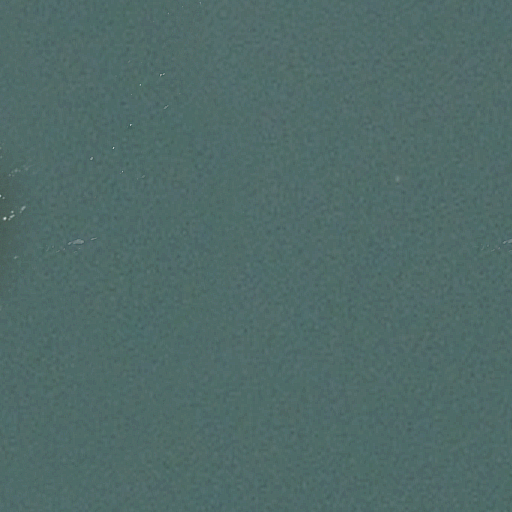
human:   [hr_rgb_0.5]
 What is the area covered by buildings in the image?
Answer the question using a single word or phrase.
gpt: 2m2

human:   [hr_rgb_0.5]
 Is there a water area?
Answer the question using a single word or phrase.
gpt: yes

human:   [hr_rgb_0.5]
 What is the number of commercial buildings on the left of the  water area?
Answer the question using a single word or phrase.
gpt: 0

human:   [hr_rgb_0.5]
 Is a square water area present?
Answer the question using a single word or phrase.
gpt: no

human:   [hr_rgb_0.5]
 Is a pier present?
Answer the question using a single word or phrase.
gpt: yes

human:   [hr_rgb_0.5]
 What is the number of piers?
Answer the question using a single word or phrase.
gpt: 1

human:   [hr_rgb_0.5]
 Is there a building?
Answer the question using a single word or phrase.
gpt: yes

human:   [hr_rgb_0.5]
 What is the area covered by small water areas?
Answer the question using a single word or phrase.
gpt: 0m2

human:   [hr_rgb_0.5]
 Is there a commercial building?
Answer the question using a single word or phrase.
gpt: no

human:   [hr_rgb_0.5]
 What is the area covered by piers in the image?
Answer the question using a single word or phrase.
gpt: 2m2

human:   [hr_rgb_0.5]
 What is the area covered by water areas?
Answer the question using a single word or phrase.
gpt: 10629m2

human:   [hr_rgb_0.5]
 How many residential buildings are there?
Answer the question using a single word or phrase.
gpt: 1

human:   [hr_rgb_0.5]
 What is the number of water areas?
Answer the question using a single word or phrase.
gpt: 1

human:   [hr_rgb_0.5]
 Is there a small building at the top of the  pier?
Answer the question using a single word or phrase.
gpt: no

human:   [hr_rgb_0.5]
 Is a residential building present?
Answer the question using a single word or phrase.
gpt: yes

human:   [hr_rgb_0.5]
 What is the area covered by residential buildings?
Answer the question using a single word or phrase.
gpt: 2m2

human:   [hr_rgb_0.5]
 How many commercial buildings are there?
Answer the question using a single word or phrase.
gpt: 0

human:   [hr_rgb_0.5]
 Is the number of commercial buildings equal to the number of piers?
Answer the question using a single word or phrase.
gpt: no

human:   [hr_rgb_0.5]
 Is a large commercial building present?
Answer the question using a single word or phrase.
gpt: no

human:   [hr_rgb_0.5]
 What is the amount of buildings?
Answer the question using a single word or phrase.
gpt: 1

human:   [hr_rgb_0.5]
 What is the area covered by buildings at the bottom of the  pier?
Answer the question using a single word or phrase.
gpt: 0m2

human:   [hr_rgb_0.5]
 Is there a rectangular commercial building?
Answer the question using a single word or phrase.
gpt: no

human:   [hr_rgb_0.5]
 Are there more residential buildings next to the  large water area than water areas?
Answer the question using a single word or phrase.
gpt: no

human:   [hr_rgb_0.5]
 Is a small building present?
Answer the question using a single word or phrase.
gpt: yes

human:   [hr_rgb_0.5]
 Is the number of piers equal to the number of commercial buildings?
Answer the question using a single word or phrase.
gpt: no

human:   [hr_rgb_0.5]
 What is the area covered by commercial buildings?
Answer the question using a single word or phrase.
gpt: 0m2

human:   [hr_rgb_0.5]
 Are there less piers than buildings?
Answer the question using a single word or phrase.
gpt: no

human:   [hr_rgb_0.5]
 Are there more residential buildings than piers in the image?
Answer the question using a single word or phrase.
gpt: no

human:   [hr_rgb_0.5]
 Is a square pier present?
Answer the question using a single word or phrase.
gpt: no

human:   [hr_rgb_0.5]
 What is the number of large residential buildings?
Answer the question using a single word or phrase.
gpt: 0

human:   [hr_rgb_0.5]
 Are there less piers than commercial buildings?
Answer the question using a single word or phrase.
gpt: no

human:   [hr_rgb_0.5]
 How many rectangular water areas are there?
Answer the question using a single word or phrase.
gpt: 1

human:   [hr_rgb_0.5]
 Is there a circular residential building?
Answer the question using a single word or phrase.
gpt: no

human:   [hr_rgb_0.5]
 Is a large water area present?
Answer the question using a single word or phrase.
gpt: yes

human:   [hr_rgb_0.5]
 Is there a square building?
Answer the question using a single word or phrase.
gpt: no

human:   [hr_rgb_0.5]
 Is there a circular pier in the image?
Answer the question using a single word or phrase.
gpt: no

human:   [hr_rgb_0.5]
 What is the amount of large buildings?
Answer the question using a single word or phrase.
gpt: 0

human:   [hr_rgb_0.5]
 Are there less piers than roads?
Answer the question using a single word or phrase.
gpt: no

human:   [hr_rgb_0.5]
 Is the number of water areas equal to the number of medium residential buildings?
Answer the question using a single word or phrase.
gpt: no

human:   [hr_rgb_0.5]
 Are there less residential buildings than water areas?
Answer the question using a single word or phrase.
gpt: no

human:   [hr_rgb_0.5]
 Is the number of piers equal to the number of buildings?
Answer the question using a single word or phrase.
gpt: yes

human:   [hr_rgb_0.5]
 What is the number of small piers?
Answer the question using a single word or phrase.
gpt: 1

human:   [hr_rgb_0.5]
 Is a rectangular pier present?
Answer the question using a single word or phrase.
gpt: yes

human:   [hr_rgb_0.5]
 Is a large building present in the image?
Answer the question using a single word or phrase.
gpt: no

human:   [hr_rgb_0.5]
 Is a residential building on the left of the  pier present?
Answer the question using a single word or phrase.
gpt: no

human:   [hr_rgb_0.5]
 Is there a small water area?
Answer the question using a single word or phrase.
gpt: no

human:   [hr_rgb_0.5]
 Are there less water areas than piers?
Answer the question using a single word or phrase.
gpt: no

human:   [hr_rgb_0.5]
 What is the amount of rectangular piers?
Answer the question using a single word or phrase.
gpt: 1

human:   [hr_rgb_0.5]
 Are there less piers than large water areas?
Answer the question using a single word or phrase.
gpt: no

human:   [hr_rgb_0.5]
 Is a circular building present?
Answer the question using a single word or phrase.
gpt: no

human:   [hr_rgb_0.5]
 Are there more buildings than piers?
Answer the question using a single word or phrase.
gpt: no

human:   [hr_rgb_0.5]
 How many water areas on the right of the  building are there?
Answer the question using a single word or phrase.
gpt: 1

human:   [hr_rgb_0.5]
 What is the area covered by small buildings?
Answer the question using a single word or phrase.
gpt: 2m2

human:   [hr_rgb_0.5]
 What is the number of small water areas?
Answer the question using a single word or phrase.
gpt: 0

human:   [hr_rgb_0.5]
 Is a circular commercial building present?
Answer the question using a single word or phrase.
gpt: no

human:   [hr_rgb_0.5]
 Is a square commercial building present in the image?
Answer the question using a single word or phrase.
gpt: no

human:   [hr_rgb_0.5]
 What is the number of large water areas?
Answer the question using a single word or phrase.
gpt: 1

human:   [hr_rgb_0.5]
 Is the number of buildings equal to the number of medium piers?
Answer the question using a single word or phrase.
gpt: no

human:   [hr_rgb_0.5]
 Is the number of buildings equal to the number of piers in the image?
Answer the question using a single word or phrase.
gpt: yes

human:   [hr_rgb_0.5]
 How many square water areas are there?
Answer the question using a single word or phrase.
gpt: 0

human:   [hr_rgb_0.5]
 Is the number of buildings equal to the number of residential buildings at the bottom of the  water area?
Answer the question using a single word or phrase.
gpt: no

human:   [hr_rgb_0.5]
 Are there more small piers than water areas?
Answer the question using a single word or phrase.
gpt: no

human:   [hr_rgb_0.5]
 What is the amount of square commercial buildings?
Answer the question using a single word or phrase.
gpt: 0

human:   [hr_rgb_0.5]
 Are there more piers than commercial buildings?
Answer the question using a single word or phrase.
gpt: yes